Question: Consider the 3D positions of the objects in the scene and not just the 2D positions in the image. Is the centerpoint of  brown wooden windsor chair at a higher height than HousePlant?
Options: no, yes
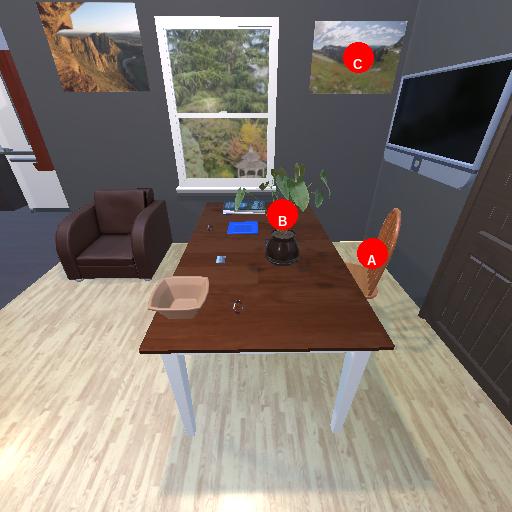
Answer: no